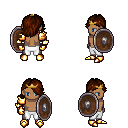
a pixel art fantasy rpg character, male body template, human, dark skin, gold arm armor, white pants, brown swoop hairstyle, gold tiara, gold gloves, gold boots, shield, four views (front, back, left, right), 2x2 character sprite sheet, small pixel art, hard edges, no anti-aliasing